Question: Hi i have been trying to automate the installation of ubuntu 12.04 via packer.io
Seems to me that the steps are correct, however the ubuntu gets stuck on Welcome screen.

i am also providing the preseed file via http.
Please let me know what i am doing wrong. Thanks!
my packer JSON file:
'''
{
"variables": {
"ssh_name": "kappataumu",
"ssh_pass": "kappataumu",
"hostname": "packer-test"
},
"builders": [{
"type": "virtualbox-iso",
"guest_os_type": "Ubuntu",
"vboxmanage": [
["modifyvm", "{{.Name}}", "--vram", "32"]
],
"disk_size" : 10000,
"iso_url": "/home/inception/Desktop/FYP-ubuntu/images/ubuntu-12.04.4-desktop-i386.iso",
"iso_checksum": "14ad92270218a8925d802b3d3b6e140f",
"iso_checksum_type": "md5",
"http_directory" : "ubuntu",
"http_port_min" : 9001,
"http_port_max" : 9001,
"ssh_username": "{{user 'ssh_name'}}",
"ssh_password": "{{user 'ssh_pass'}}",
"ssh_wait_timeout": "20m",
"shutdown_command": "echo {{user 'ssh_pass'}} | sudo -S shutdown -P now",
"boot_command" : [
"<esc><esc><enter><wait>",
"/install/vmlinuz noapic ",
"preseed/url=http://192.168.0.13:80/preseed_32.cfg",
"debian-installer=en_US auto locale=en_US kbd-chooser/method=us ",
"hostname={{user 'hostname'}} ",
"fb=false debconf/frontend=noninteractive ",
"keyboard-configuration/modelcode=SKIP keyboard-configuration/layout=USA ",
"keyboard-configuration/variant=USA console-setup/ask_detect=false ",
"initrd=/install/initrd.gz -- <enter>"
]
}]
}
'''
my preseed file:
'''
# Some inspiration:
# * https://github.com/chrisroberts/vagrant-boxes/blob/master/definitions/precise-64/preseed.cfg
# * https://github.com/cal/vagrant-ubuntu-precise-64/blob/master/preseed.cfg
# English plx
d-i debian-installer/language string en
d-i debian-installer/locale string en_US.UTF-8
d-i localechooser/preferred-locale string en_US.UTF-8
d-i localechooser/supported-locales en_US.UTF-8
# Including keyboards
d-i console-setup/ask_detect boolean false
d-i keyboard-configuration/layout select USA
d-i keyboard-configuration/variant select USA
d-i keyboard-configuration/modelcode string pc105
# Just roll with it
d-i netcfg/get_hostname string this-host
d-i netcfg/get_domain string this-host
d-i time/zone string UTC
d-i clock-setup/utc-auto boolean true
d-i clock-setup/utc boolean true
# Choices: Dialog, Readline, Gnome, Kde, Editor, Noninteractive
d-i debconf debconf/frontend select Noninteractive
d-i pkgsel/install-language-support boolean false
tasksel tasksel/first multiselect standard, ubuntu-server
# Stuck between a rock and a HDD place
d-i partman-auto/method string lvm
d-i partman-lvm/confirm boolean true
d-i partman-lvm/device_remove_lvm boolean true
d-i partman-auto/choose_recipe select atomic
d-i partman/confirm_write_new_label boolean true
d-i partman/confirm_nooverwrite boolean true
d-i partman/choose_partition select finish
d-i partman/confirm boolean true
# Write the changes to disks and configure LVM?
d-i partman-lvm/confirm boolean true
d-i partman-lvm/confirm_nooverwrite boolean true
d-i partman-auto-lvm/guided_size string max
# No proxy, plx
d-i mirror/http/proxy string
# Default user, change
d-i passwd/user-fullname string kappataumu
d-i passwd/username string kappataumu
d-i passwd/user-password password kappataumu
d-i passwd/user-password-again password kappataumu
d-i user-setup/encrypt-home boolean false
d-i user-setup/allow-password-weak boolean true
# No language support packages.
d-i pkgsel/install-language-support boolean false
# Individual additional packages to install
d-i pkgsel/include string build-essential ssh
#For the update
d-i pkgsel/update-policy select none
# Whether to upgrade packages after debootstrap.
# Allowed values: none, safe-upgrade, full-upgrade
d-i pkgsel/upgrade select safe-upgrade
# Go grub, go!
d-i grub-installer/only_debian boolean true
d-i finish-install/reboot_in_progress note
'''
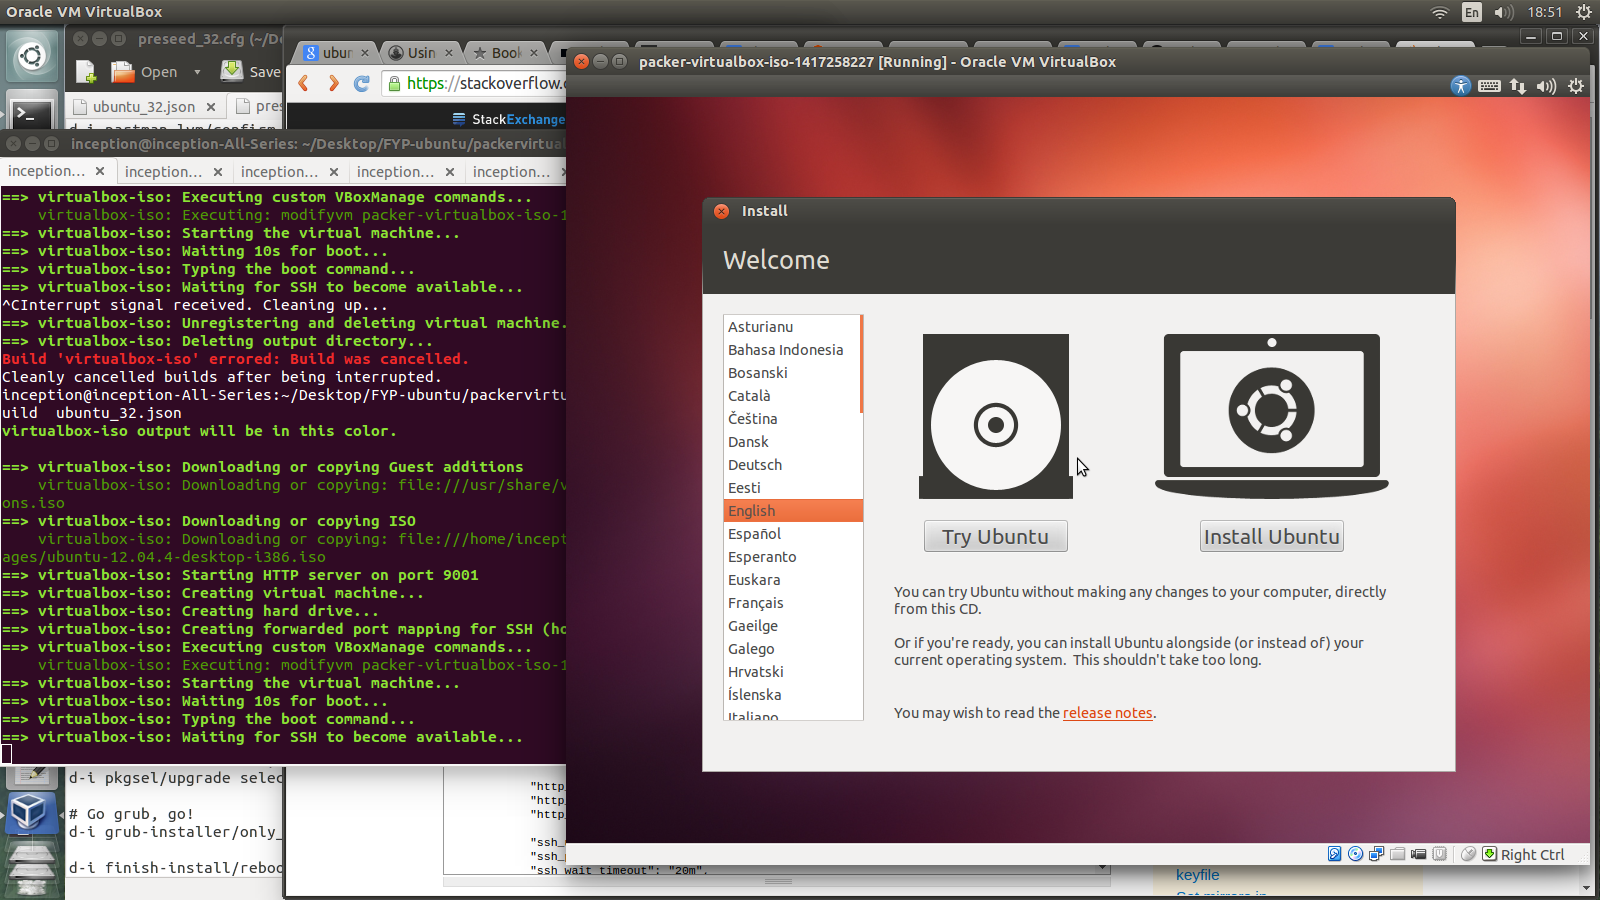
Answer: Nevermind, i solved it.
The solution is use images which support text-based installs..
e.g. ubuntu server, ubuntu alternate, linux server/alternate distros
here is was using a gui installe(ubuntu desktop), thus it didnt auto install